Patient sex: F
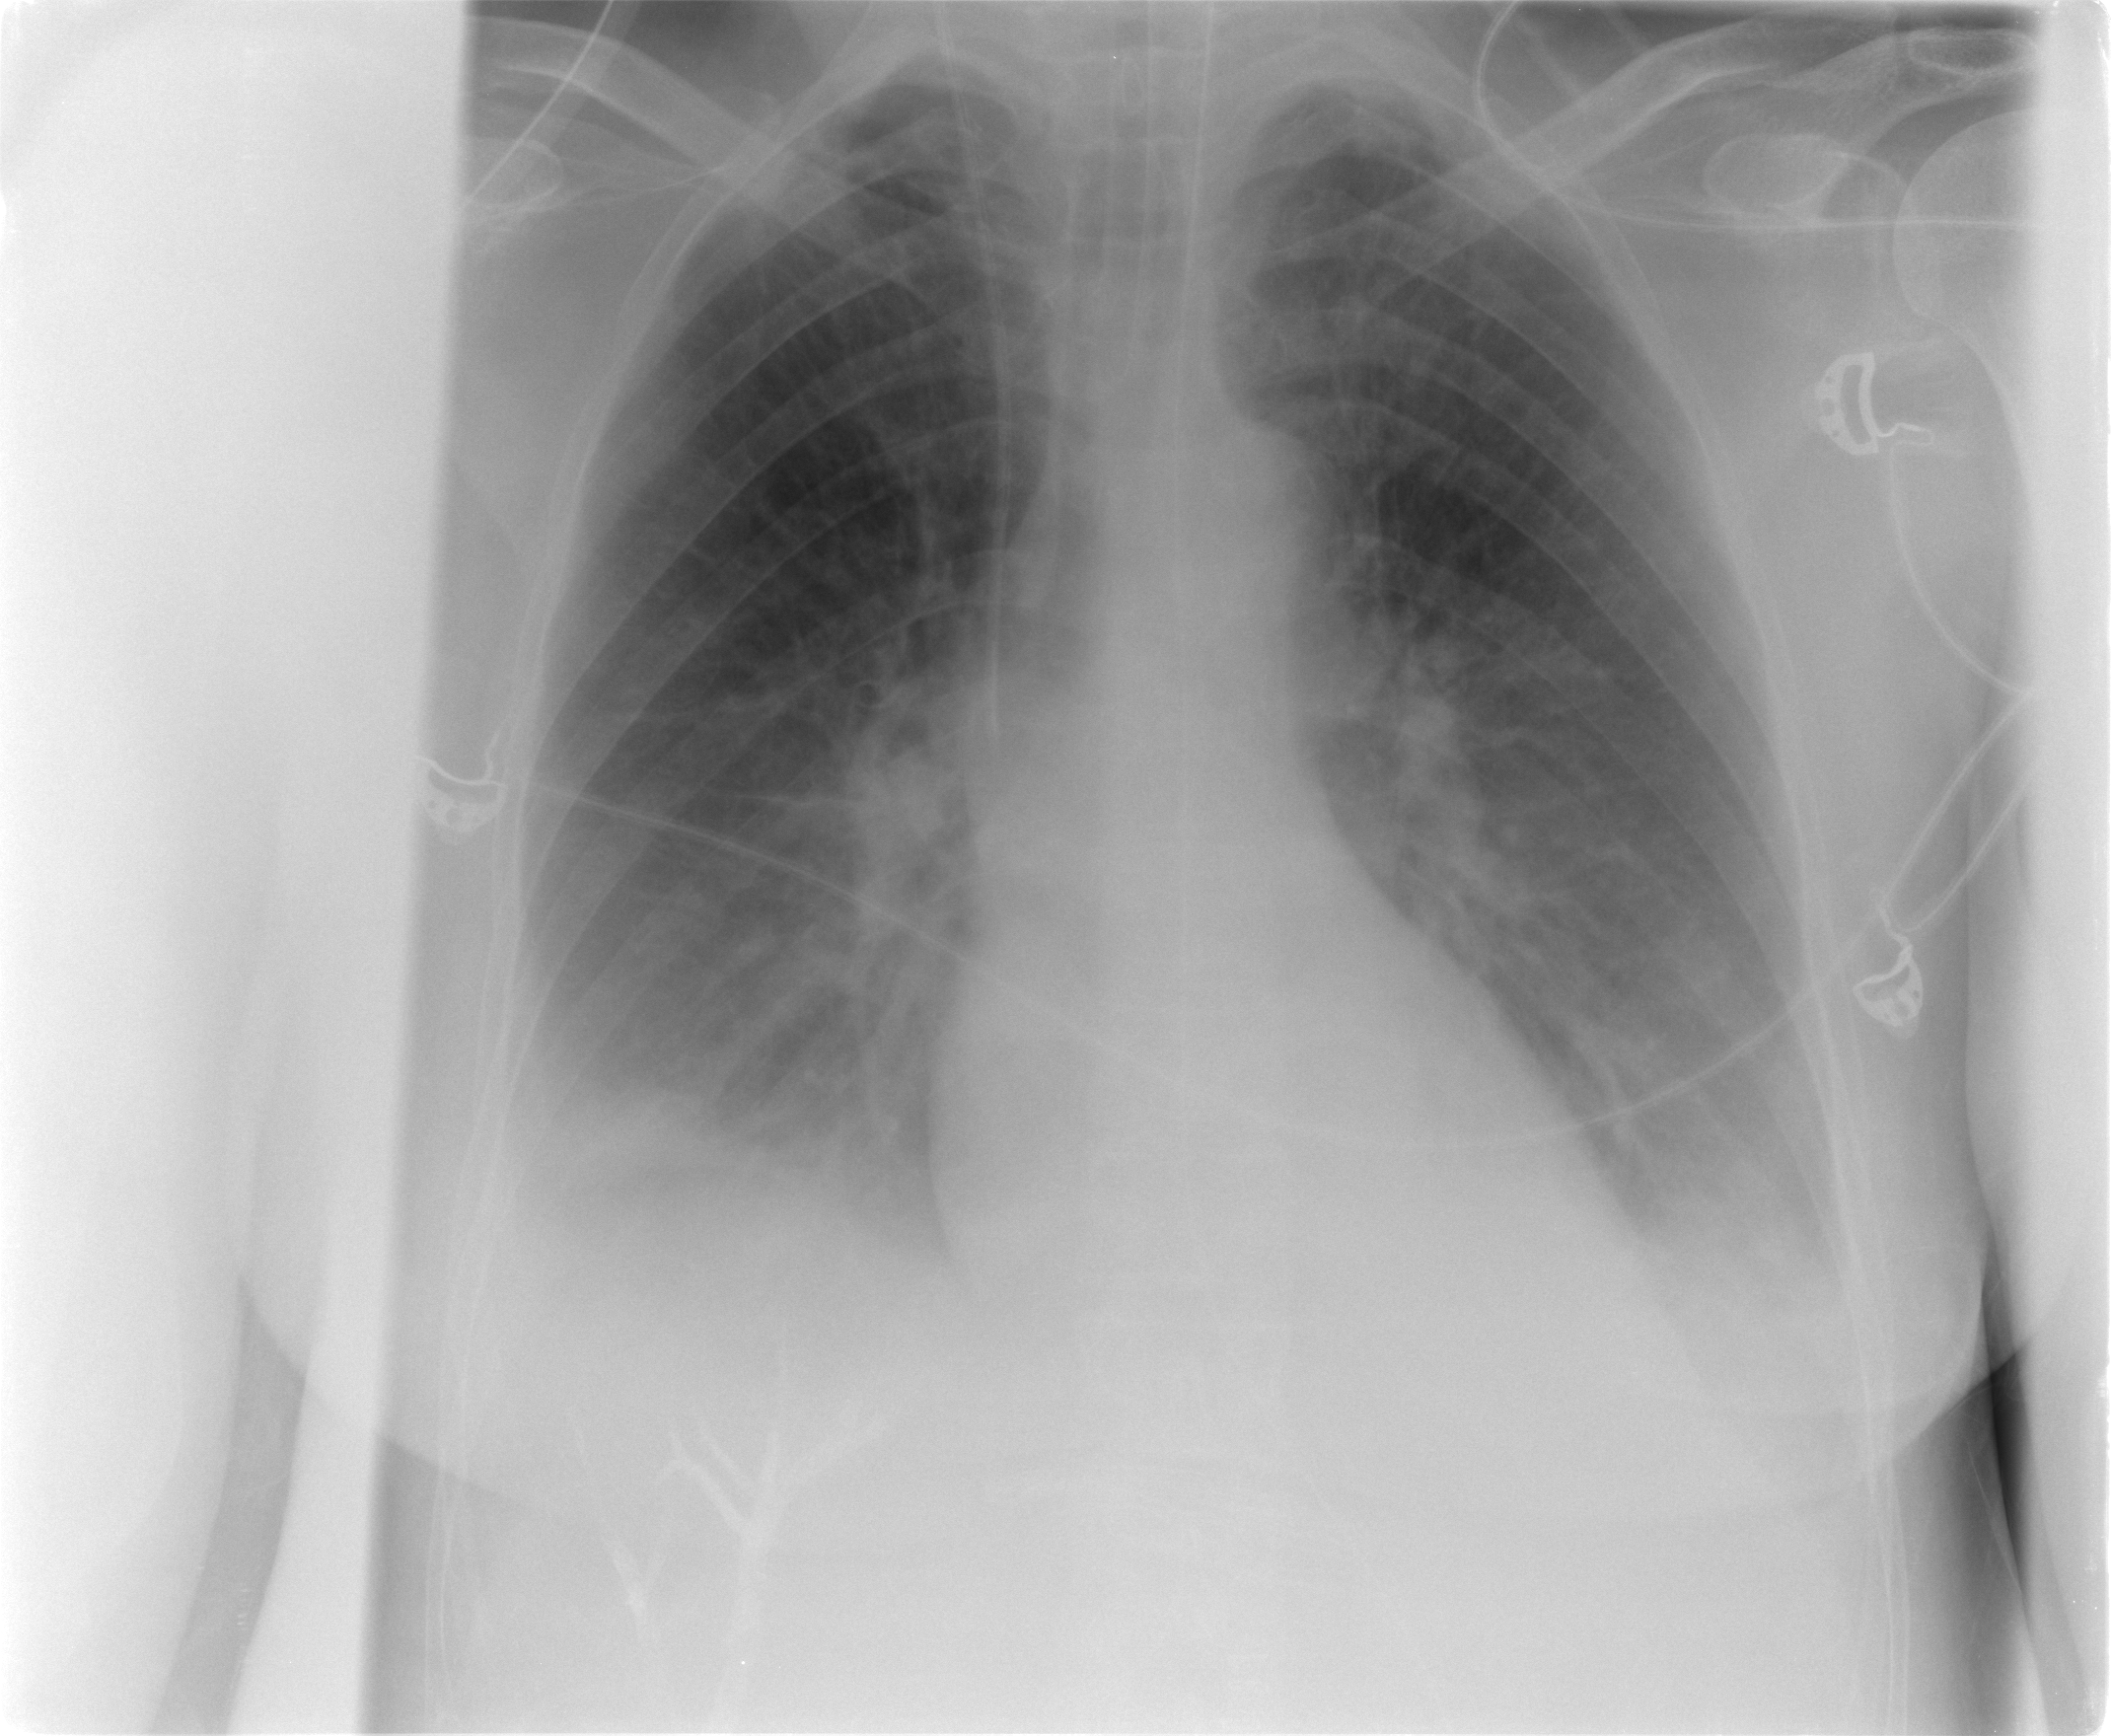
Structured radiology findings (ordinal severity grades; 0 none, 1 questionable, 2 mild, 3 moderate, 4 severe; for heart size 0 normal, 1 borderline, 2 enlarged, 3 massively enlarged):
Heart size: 0
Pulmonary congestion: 0
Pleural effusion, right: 2
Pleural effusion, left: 2
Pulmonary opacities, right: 2
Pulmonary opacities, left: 0
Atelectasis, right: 2
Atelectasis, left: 2